Aerial crown-view tile of a tropical tree (Barro Colorado Island, Panama), acquired 20250616:
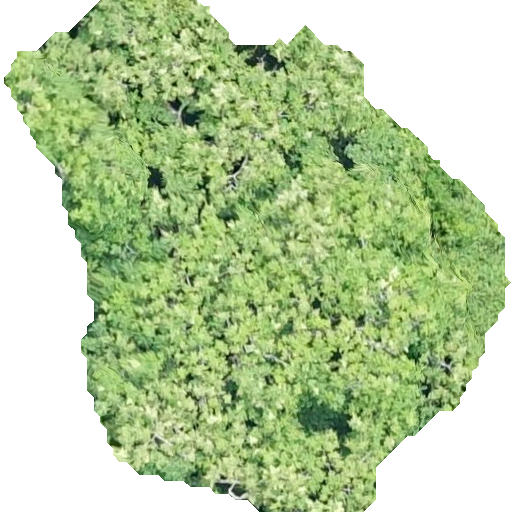
Species: Spondias radlkoferi
GBIF accepted scientific name: Spondias radlkoferi
Crown area: 253.864 m²